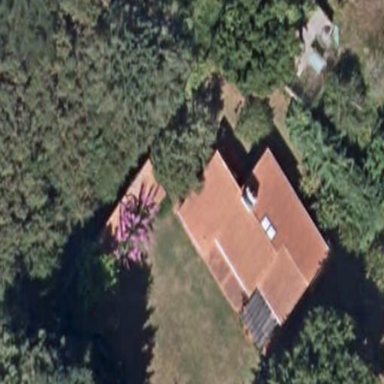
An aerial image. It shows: Simple and straightforward house.